Field crop: maize
Growth stage: 2
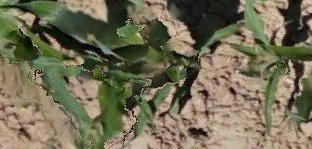
Species: maize